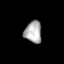
Tissue: prostate
Cell type: Myeloid cells
Senescence score: 0.783
Nuclear area (px): 367
Mean DAPI intensity: 171.243